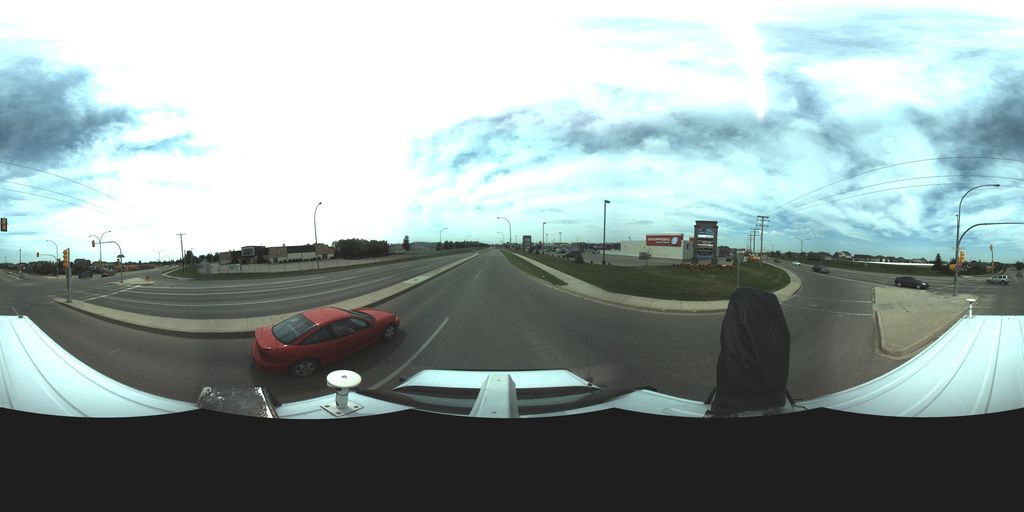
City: saskatoon